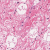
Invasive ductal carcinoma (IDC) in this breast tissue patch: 0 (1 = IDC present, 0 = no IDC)